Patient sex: M
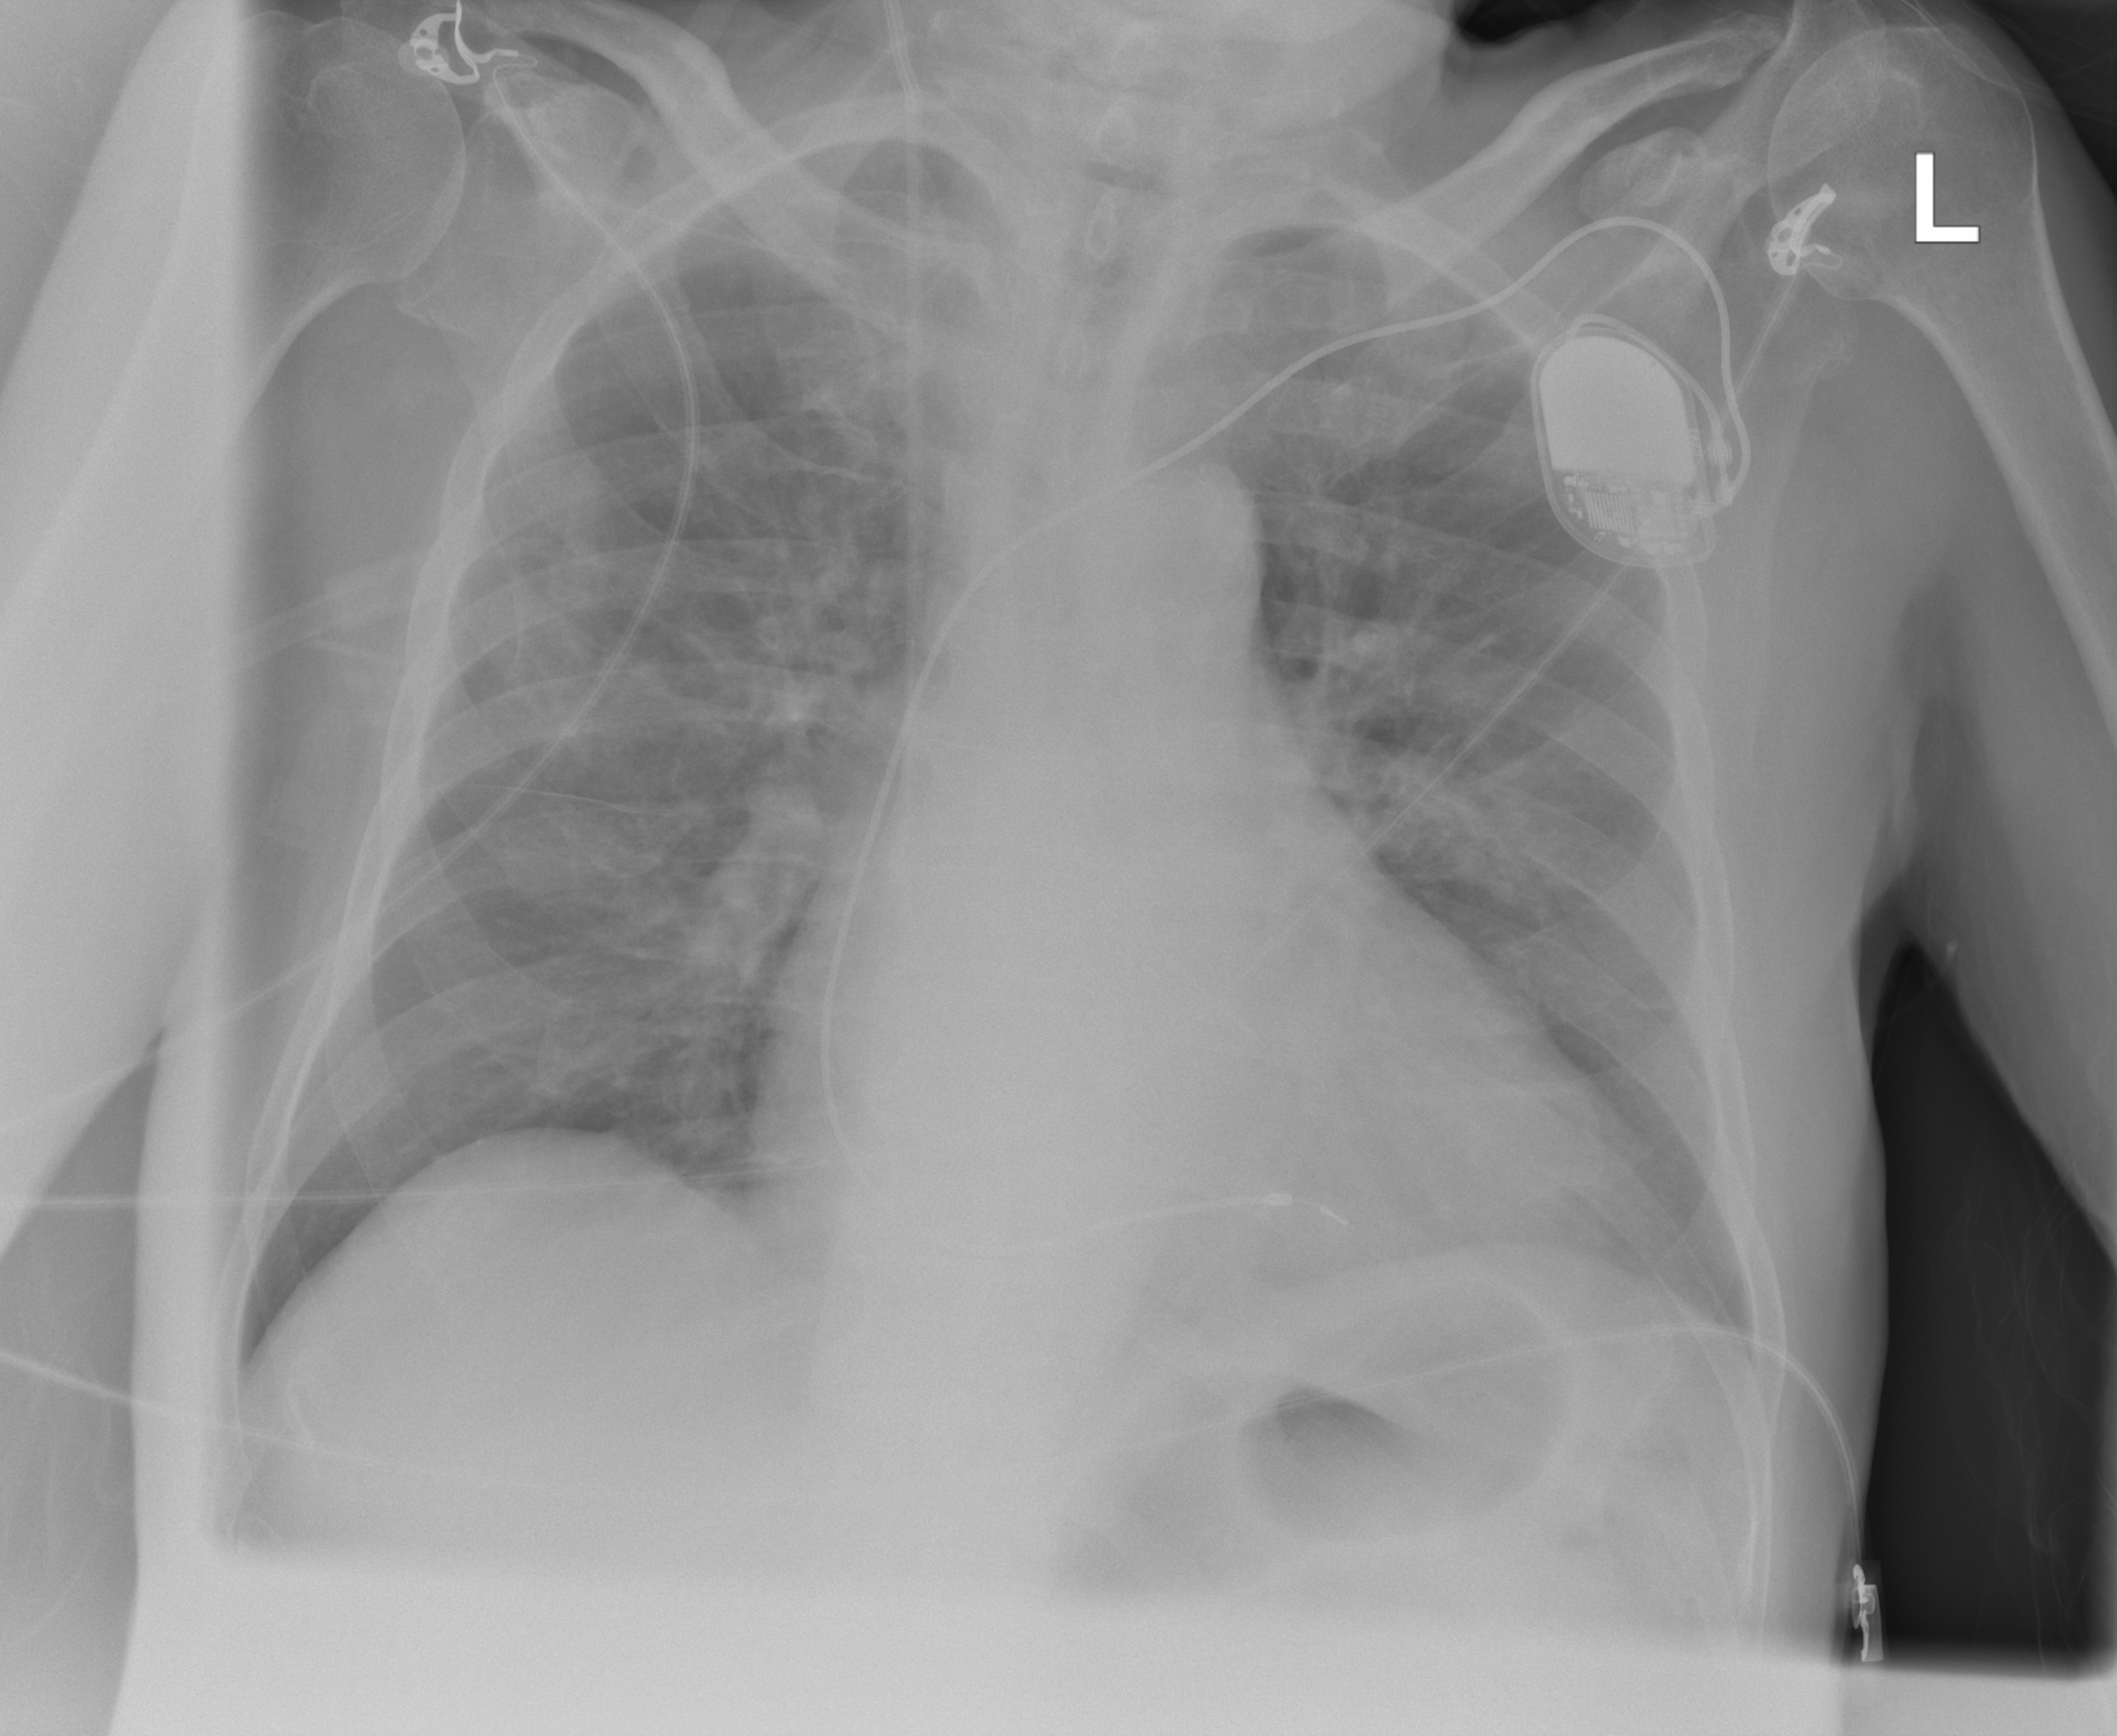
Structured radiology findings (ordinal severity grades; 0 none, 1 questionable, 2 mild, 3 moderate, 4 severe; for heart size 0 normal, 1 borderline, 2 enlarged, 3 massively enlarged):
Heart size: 2
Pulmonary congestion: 2
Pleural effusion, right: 0
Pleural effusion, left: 1
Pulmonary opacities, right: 0
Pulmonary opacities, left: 0
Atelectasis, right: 2
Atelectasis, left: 2